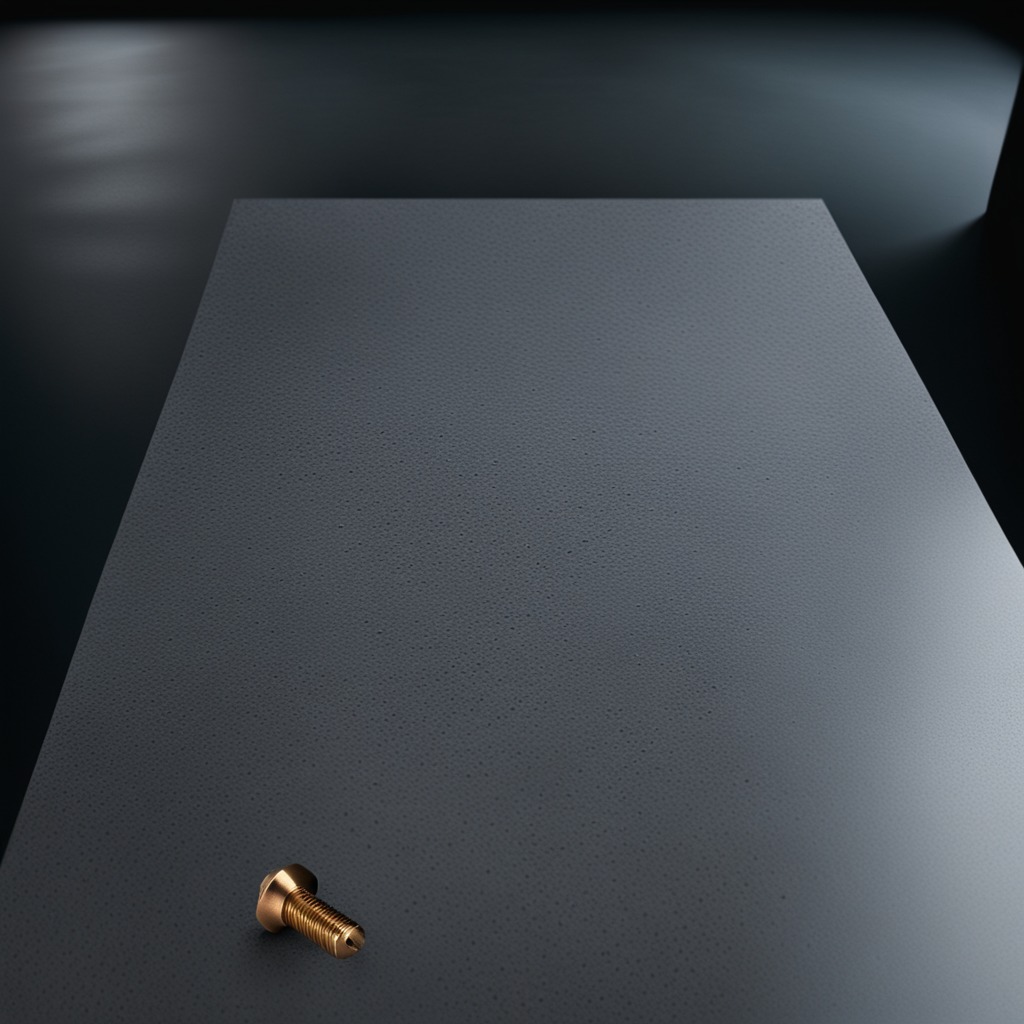
A metal screw is lying on the clean granite table inside a workshop at night dim ambient light soft shadows worn but